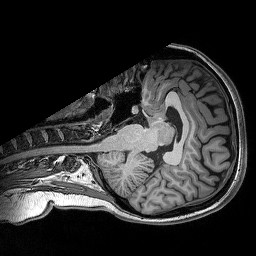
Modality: T1w
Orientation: axial
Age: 25
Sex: female
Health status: healthy
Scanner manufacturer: siemens
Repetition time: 2.53 s
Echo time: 0.00332 s